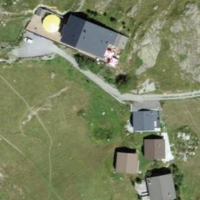
EUNIS habitat code: 55
Species observed at this site:
Gentianella campestris